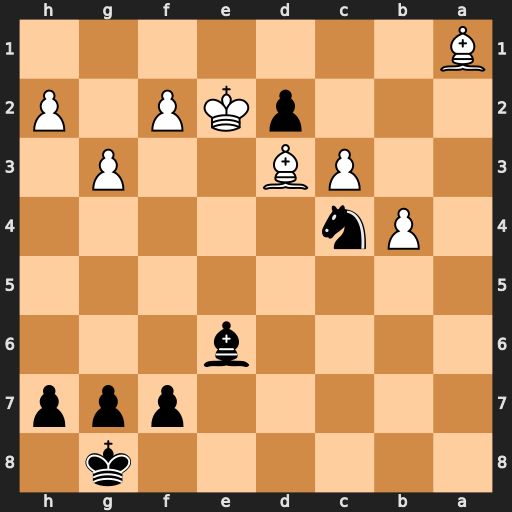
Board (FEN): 6k1/5ppp/4b3/8/1Pn5/2PB2P1/3pKP1P/B7
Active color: b
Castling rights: -
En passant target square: -
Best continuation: Bg4+ f3 Bxf3+ Kxf3 d1=Q+